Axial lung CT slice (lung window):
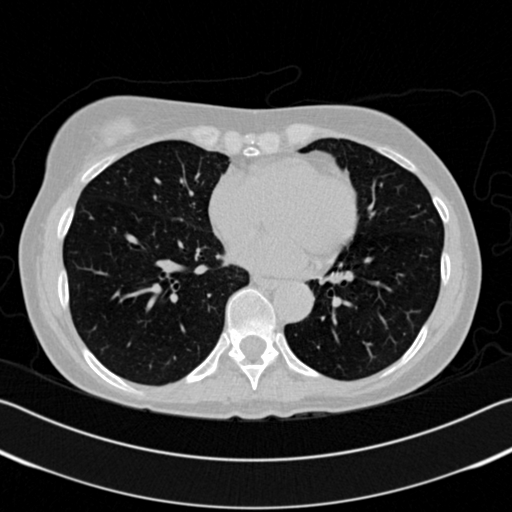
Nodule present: no